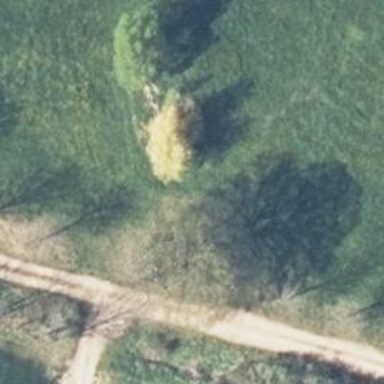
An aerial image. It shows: Deciduous tree with broadleaved leaves.